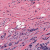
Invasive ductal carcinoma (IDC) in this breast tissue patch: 1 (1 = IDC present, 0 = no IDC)